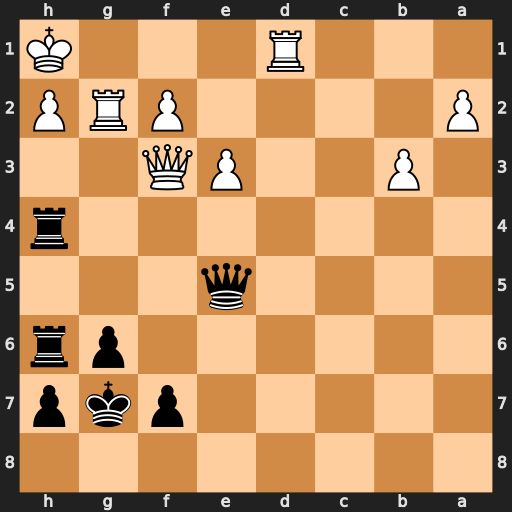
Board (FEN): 8/5pkp/6pr/4q3/7r/1P2PQ2/P4PRP/3R3K
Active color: b
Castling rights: -
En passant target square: -
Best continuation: Rxh2+ Rxh2 Qxh2#